Aerial crown-view tile of a tropical tree (Barro Colorado Island, Panama), acquired 20241216:
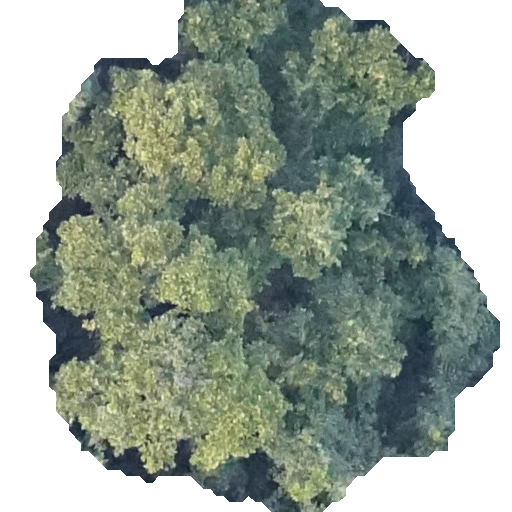
Species: Anacardium excelsum
GBIF accepted scientific name: Anacardium excelsum
Crown area: 257.936 m²